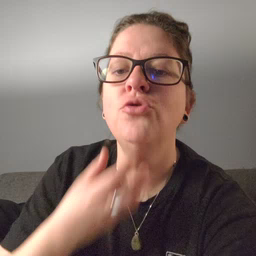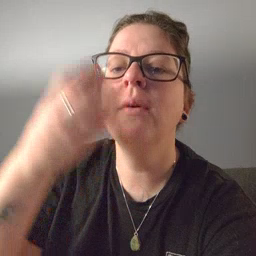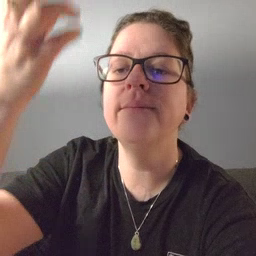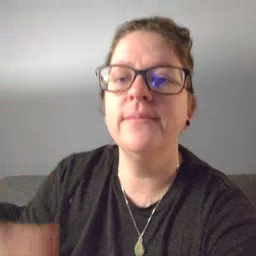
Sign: giraffe